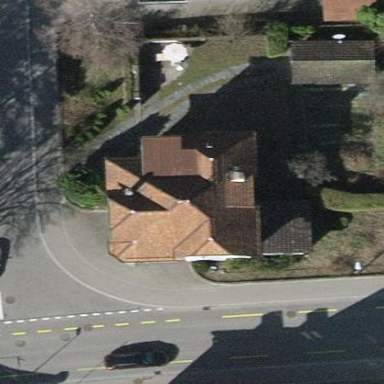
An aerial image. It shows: Building with tiled roof.